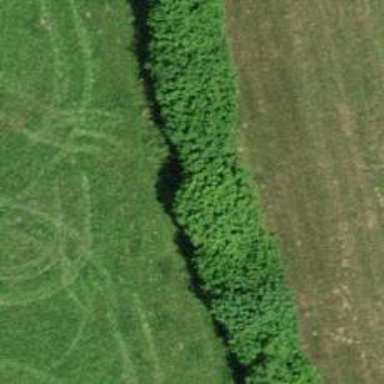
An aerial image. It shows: Hedge acting as barrier.